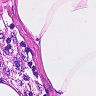
Metastatic tissue present: no